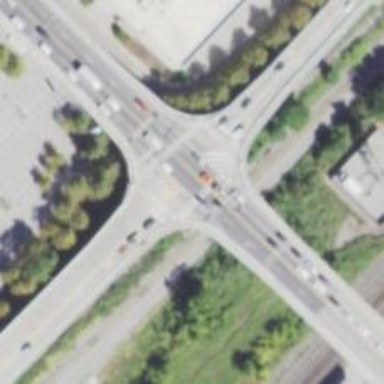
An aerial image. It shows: Primary highway bridge with asphalt surface and historic tram railway.